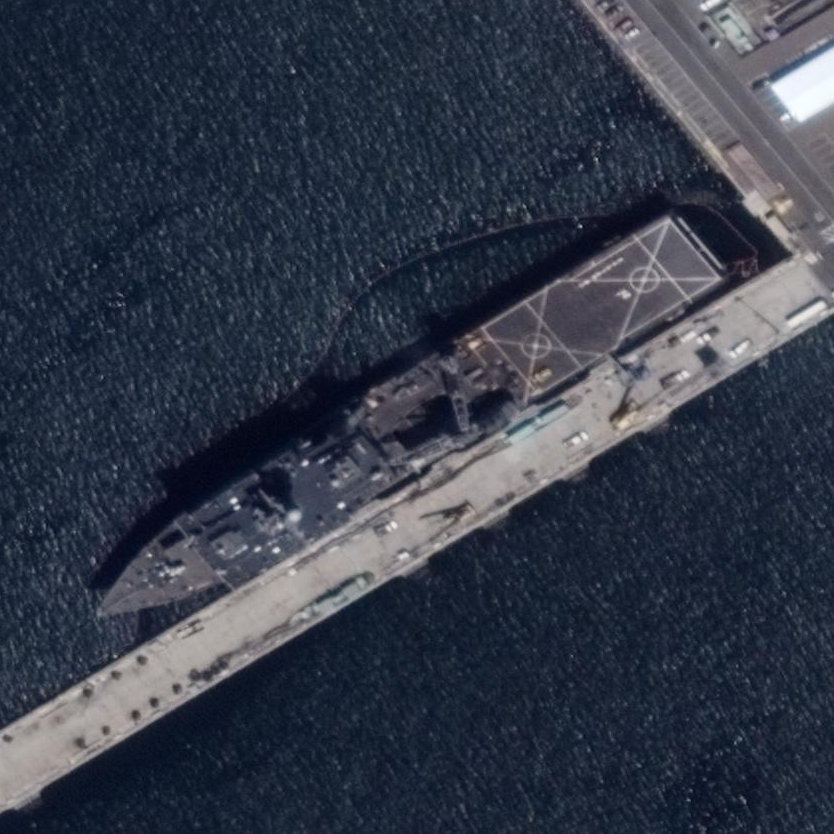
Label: combat